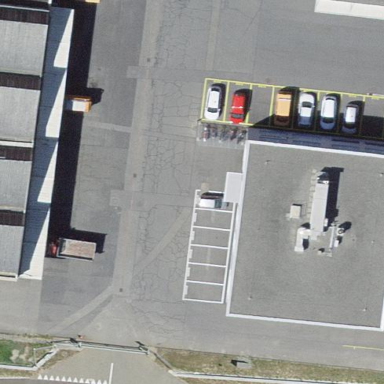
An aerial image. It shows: Industrial building.